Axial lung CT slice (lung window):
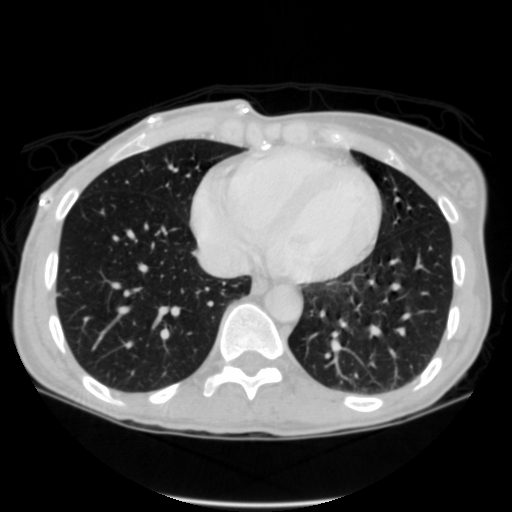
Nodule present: yes
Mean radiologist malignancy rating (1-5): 2.75